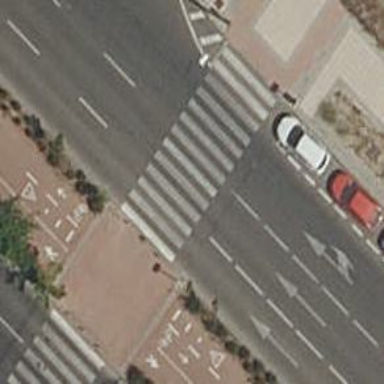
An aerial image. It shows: Zebra crossing on the road.